Question: Sorry to bother you guys again.
I am going to consume a WCF service on a server. The service was created by outside. If I look at it in the browser, it is fine. Please see the image below.

To consume it, I add service reference. with the url 'http://wsvc01/BOERPI/BOERPI.svc'
Then I instantiate the proxy by the code.
'''
BOERPI.PostPhoneCallResponse client = null;
client = new BOERPI.PostPhoneCallResponse();
double x = client.ActualCallCharge; // suppose to get a proper value but not
'''
Some of the code of the service is:
'''
[ServiceContract]
public interface iBOERPI
{
[OperationContract]
PostPhoneCallResponse PostPhoneCall(PostPhoneCallRequest objCDRRequest);
[DataContract]
public class PostPhoneCallResponse
{
[DataMember]
public double ActualCallCharge = -1.0;
'''
I assume the service code is 100% right, is any thing wrong when I consume the service?
When I righted click the definition of PostPhoneCallResponse, it is:
'''
[System.Diagnostics.DebuggerStepThroughAttribute()]
[System.CodeDom.Compiler.GeneratedCodeAttribute("System.Runtime.Serialization", "4.0.0.0")]
[System.Runtime.Serialization.DataContractAttribute(Name="PostPhoneCallResponse", Namespace="http://schemas.datacontract.org/2004/07/nsBOERPI")]
[System.SerializableAttribute()]
public partial class PostPhoneCallResponse : object, System.Runtime.Serialization.IExtensibleDataObject, System.ComponentModel.INotifyPropertyChanged {
[System.NonSerializedAttribute()]
private System.Runtime.Serialization.ExtensionDataObject extensionDataField;
[System.Runtime.Serialization.OptionalFieldAttribute()]
private double ActualCallChargeField;
'''
Thanks.
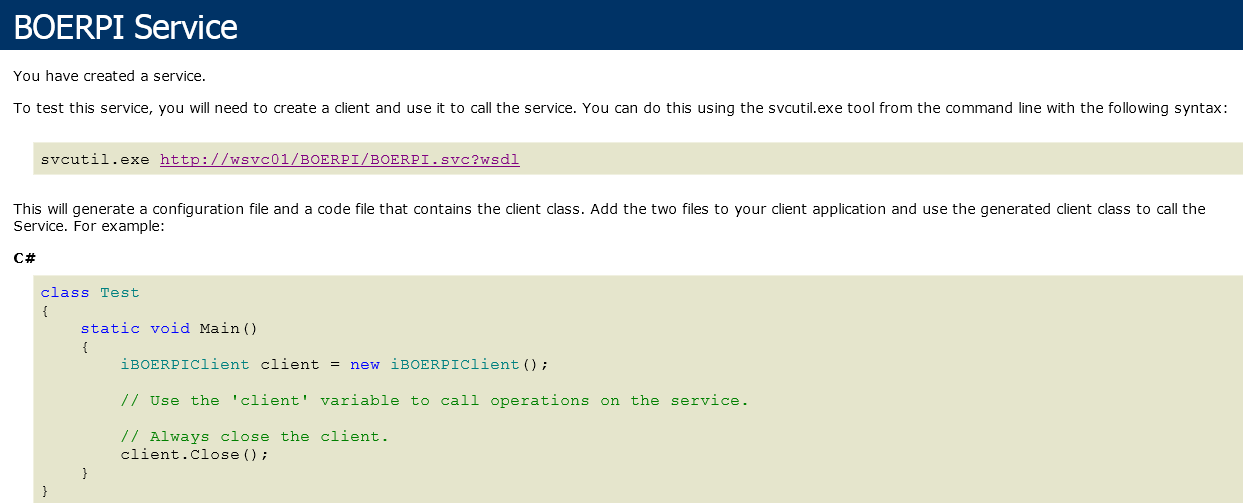
Answer: 'client = new BOERPI.PostPhoneCallResponse();' You are trying to use your 'DataContract' here instead of Service client.
Check under Service References for your service name you used in your client application and
use it:
eg.

'''
using(var client = new BingMapsGeocodeService()) // This should be your service client name
{
}
'''
Sending and Received messages using request and response objects:
You need to create a request object as per your operation shows:
'''
var request = new PostPhoneCallRequest(){ // populate all your properties you need to send to the service};
var client = new BOERPI.MyClient(); // Instantiate your client with the name you have given for your service client.
PostPhoneCallResponse response = client.PostPhoneCall(request); // You are sending your request and getting a response as PostPhoneCallResponse object
'''